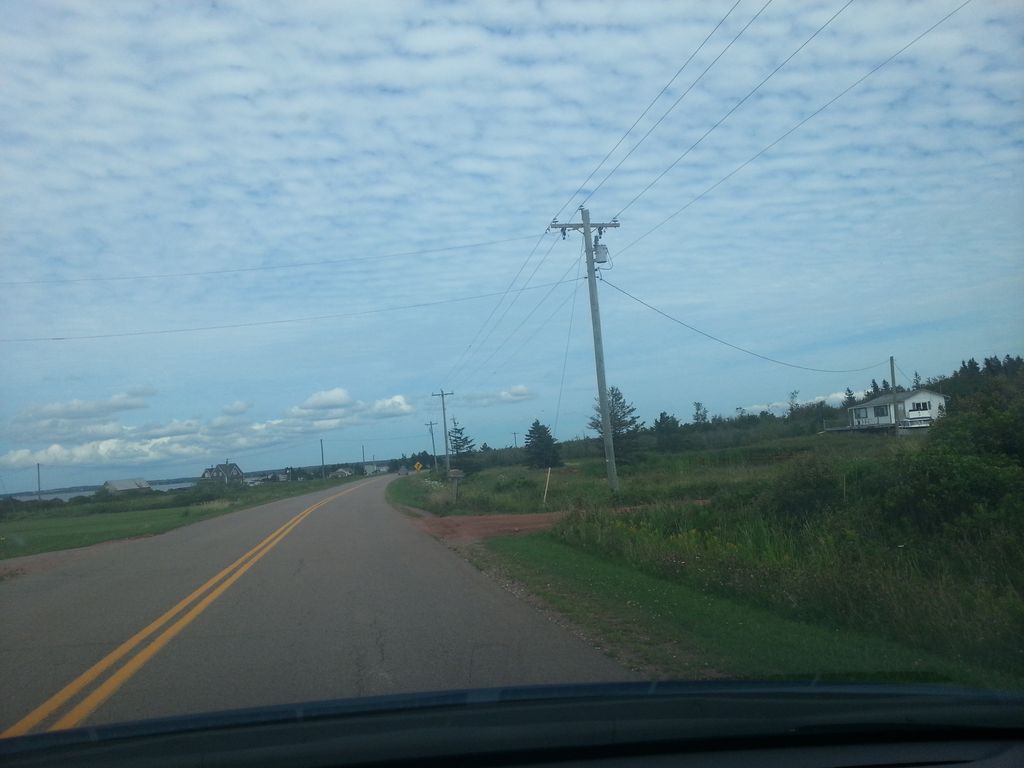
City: charlottetown